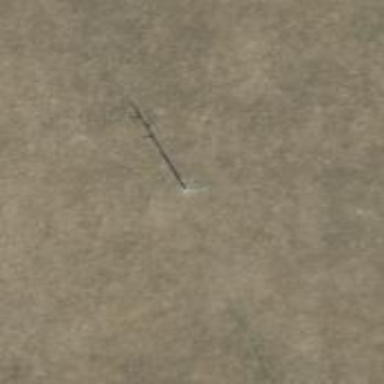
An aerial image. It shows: Power pole.